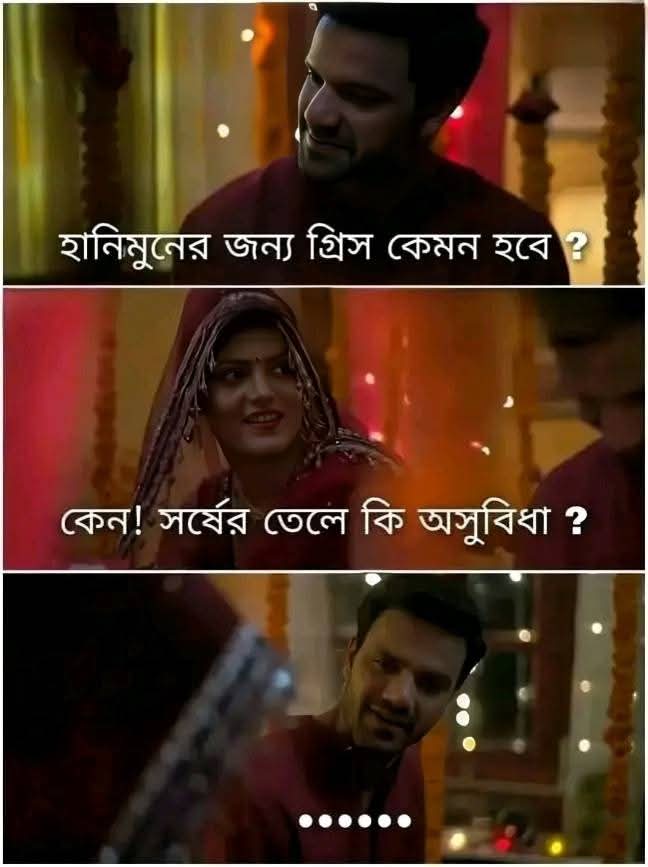
Text: হানিমুনের জন্য গ্রিস কেমন হবে?
কেন! সর্ষের তেলে কি অসুবিধা ?
...
Label: Non Hate